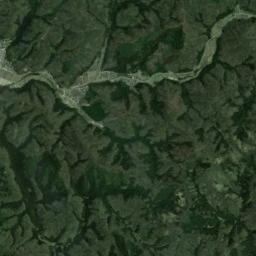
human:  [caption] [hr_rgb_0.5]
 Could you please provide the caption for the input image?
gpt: There are many trees on the mountain .

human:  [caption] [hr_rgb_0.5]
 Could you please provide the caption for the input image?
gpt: Seventy percent of the area on this mountain is covered by vegetation .

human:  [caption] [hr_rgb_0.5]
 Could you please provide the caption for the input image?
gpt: The folded mountain consists of some ridges and valleys and is covered with some vegetation .

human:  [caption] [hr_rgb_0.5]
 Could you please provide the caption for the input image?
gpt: The mountain is full of green plants with lines of bare land .

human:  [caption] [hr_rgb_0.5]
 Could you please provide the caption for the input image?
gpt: There are some ravines and a river on the mountain .